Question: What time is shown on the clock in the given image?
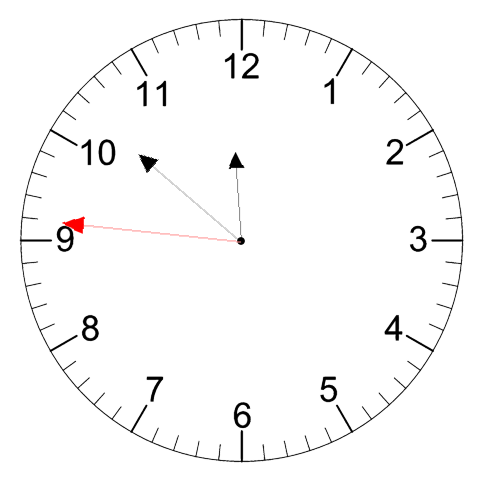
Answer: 11:51:46